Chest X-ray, AP view. Patient: 24 years old, sex F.
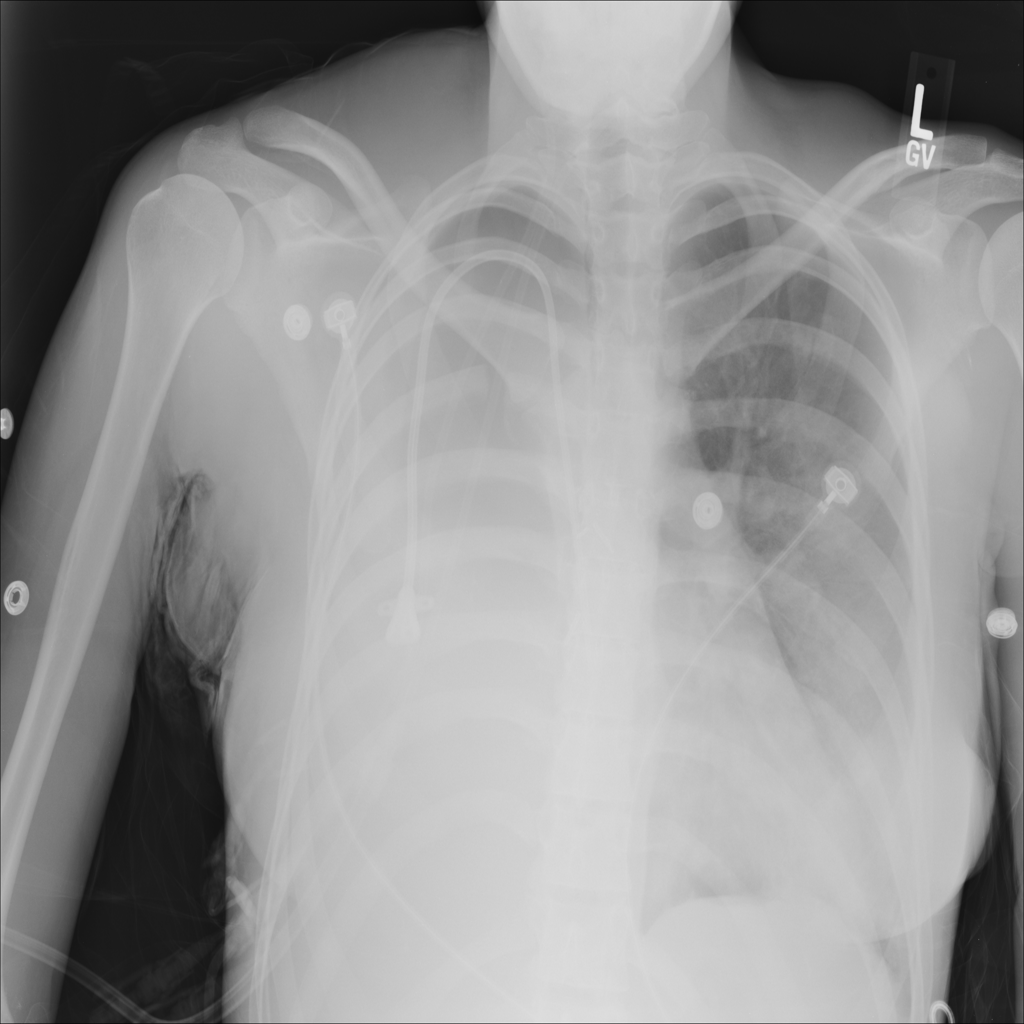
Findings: Edema